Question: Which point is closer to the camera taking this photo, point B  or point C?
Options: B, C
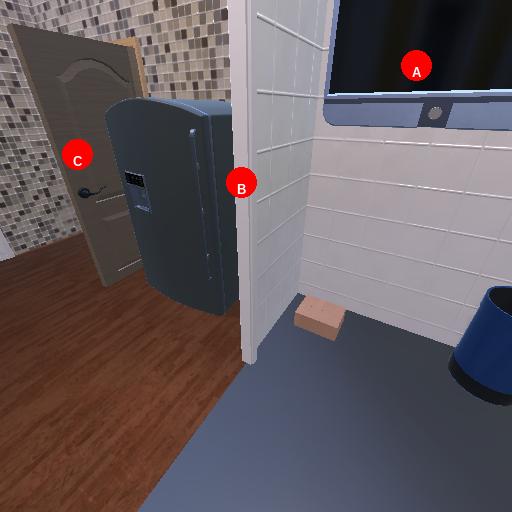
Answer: B